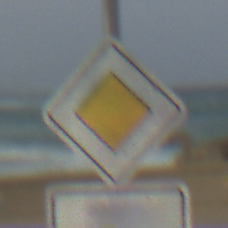
Verkehrszeichen: Vorfahrtsstrasse
Zusatzzeichen unten: VerlaufVorfahrtsstrasse6
Umgebung: Outdoor, Suburban
Tageszeit: MorningAfternoon
Wetter: PartlyCloudy
Licht: Natural
Jahreszeit: NotSpecified
Kontrast: HighContrast